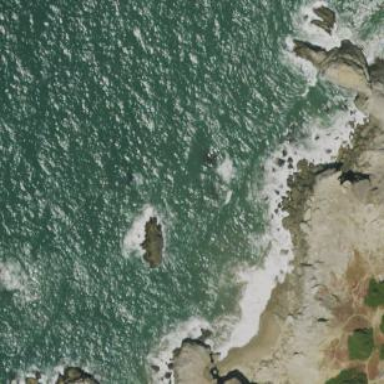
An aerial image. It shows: Natural rock reef.